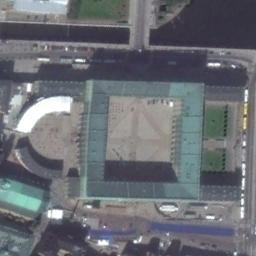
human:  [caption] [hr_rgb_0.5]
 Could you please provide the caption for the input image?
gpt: There are many cars on the road beside the palace .

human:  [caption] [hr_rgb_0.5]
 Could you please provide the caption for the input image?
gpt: The palace is on the open place next to some buildings .

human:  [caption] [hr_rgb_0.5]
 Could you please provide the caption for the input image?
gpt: The palace is surrounded by lush forests .

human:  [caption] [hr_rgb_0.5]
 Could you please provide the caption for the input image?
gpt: The square palace has some courtyards and palaces of different shapes .

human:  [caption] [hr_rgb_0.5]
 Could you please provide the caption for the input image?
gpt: There are two green lawns beside the green palace .